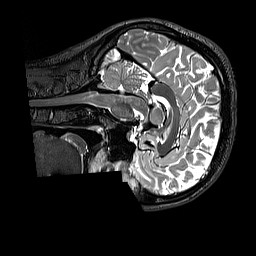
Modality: T2w
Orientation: sagittal
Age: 26
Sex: female
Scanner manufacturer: siemens
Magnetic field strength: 3 T
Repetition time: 3.2 s
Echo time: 0.728 s